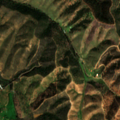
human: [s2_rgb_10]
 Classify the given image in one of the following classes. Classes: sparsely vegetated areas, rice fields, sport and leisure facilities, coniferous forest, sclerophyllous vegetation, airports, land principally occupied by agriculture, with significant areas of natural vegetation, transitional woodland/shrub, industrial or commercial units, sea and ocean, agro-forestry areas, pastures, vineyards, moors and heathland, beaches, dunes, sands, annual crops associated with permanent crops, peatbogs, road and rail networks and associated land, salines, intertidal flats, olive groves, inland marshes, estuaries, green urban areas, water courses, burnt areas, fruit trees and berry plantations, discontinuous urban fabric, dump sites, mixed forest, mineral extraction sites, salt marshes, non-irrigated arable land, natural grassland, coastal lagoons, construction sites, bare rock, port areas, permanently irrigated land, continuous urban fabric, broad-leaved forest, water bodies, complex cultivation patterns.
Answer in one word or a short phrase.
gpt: non-irrigated arable land, land principally occupied by agriculture, with significant areas of natural vegetation, broad-leaved forest, transitional woodland/shrub